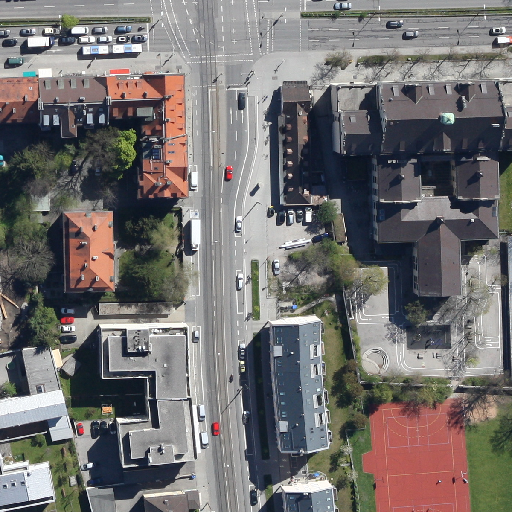
Referring expression: sidewalk along with tree